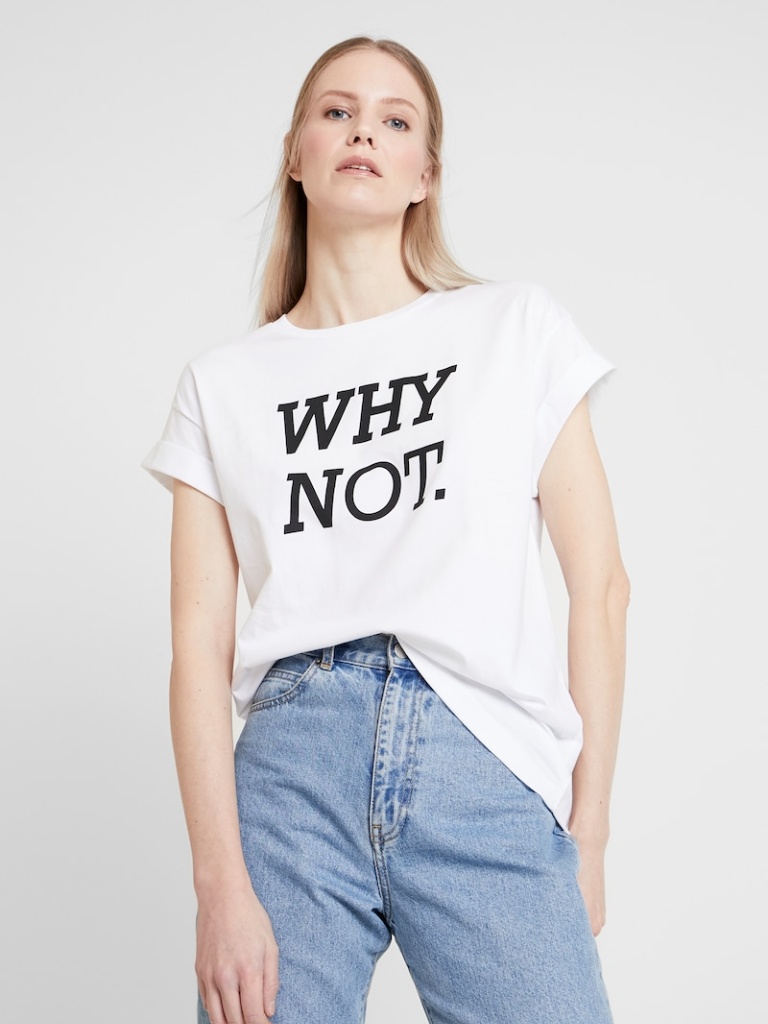
cotton relaxed short sleeve hip length French Tucked crew t-shirt